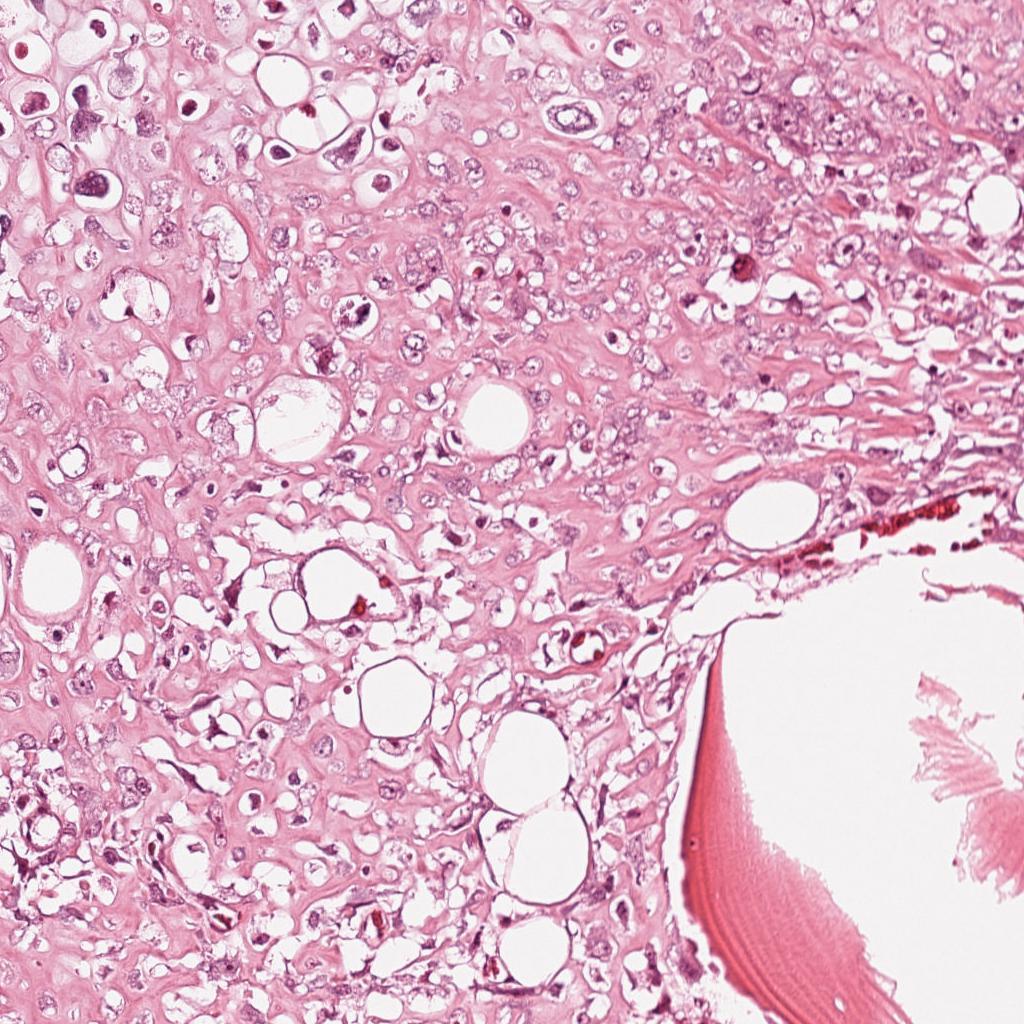
Label: Viable